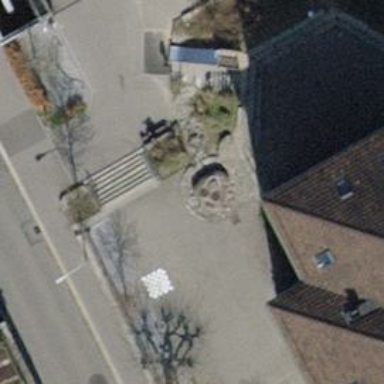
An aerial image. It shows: Drinking water amenity featuring bubbling fountain.